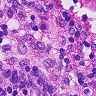
Metastatic tissue present: no